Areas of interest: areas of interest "Olympic Sports Center Stadium (Olympic Sports Center Inner Ring Road)"
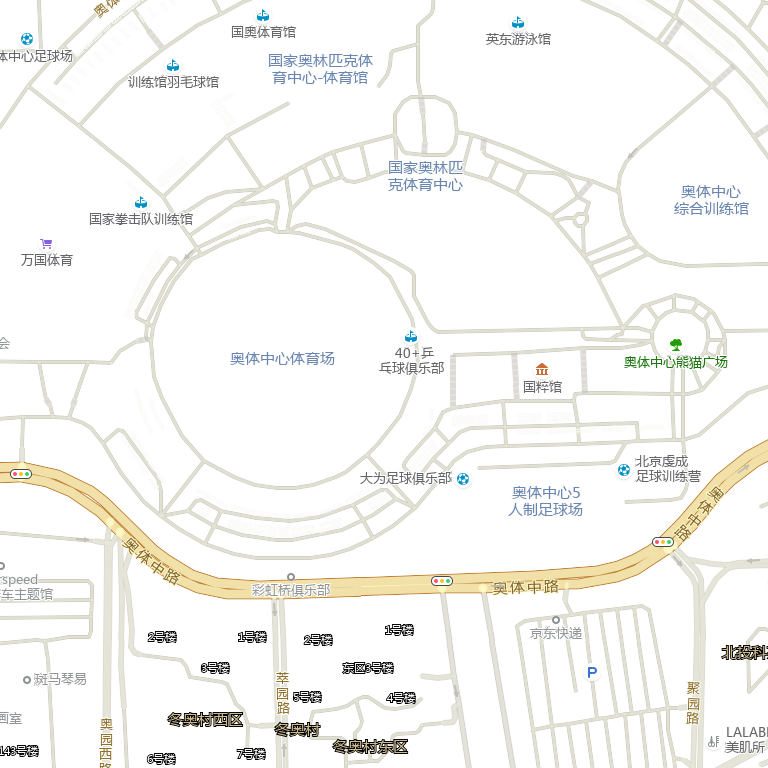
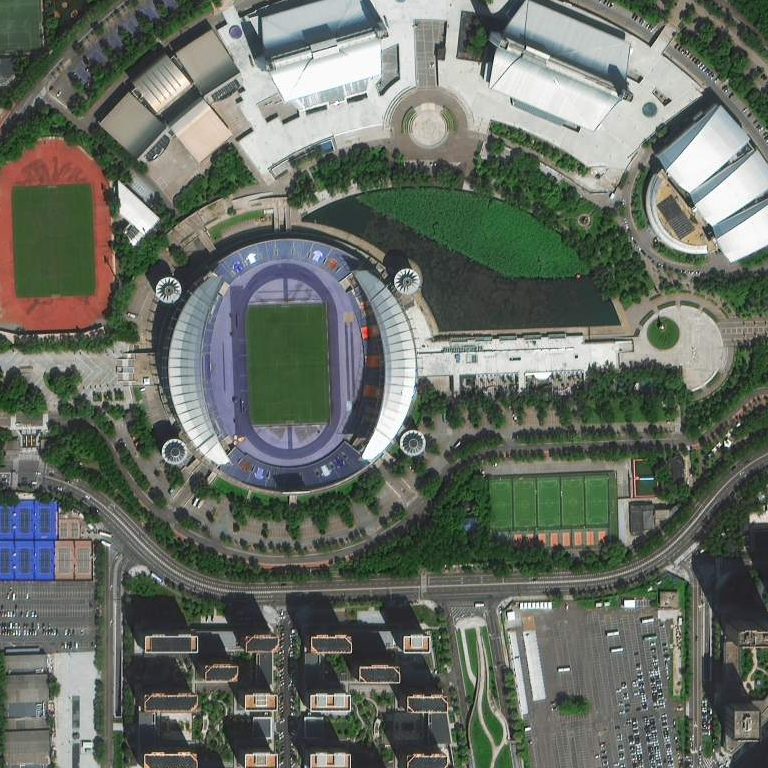